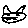
Label: cat